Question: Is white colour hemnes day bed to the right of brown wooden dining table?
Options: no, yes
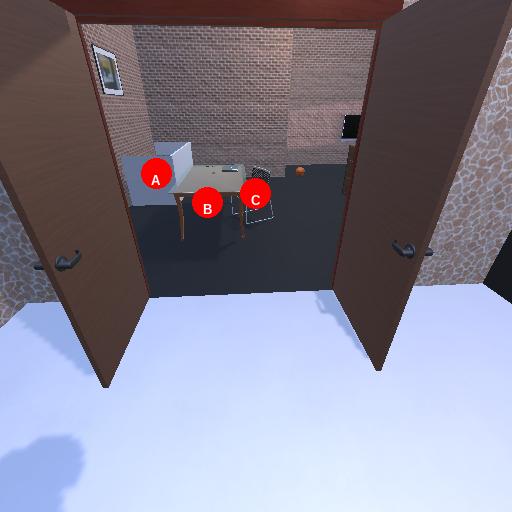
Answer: no